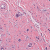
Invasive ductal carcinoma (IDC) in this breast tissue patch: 1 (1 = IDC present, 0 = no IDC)